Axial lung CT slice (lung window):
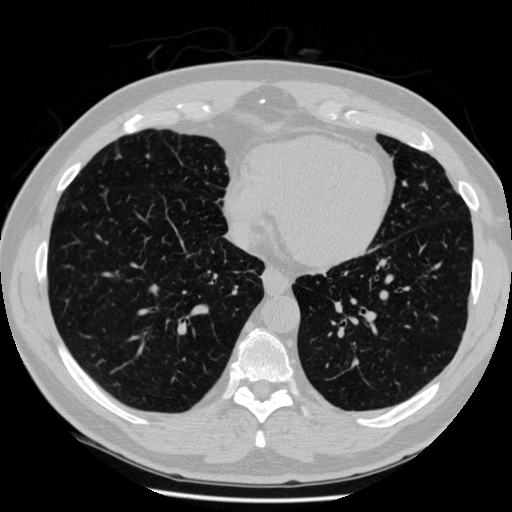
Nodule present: no